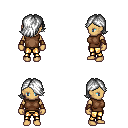
a pixel art fantasy rpg character, female body template, human, tanned skin, brown sleeveless shirt, gold greaves, white swoop hairstyle, leather bracers, four views (front, back, left, right), 2x2 character sprite sheet, small pixel art, hard edges, no anti-aliasing